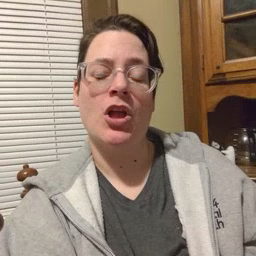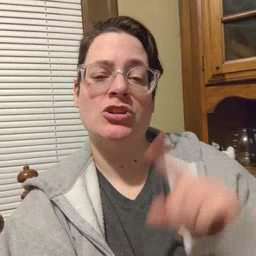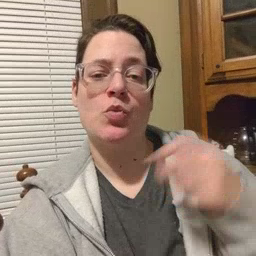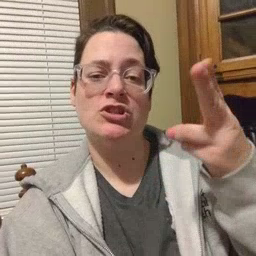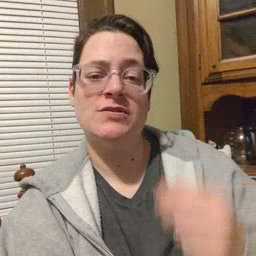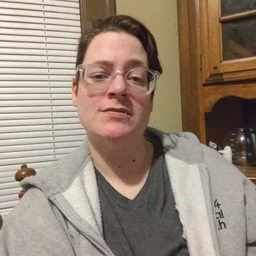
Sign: garbage